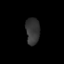
Tissue: lung
Cell type: Myeloid cells
Senescence score: 0.2083
Nuclear area (px): 365
Mean DAPI intensity: 52.099